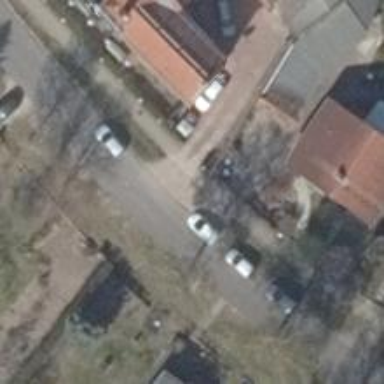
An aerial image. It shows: Asphalt road in residential area.